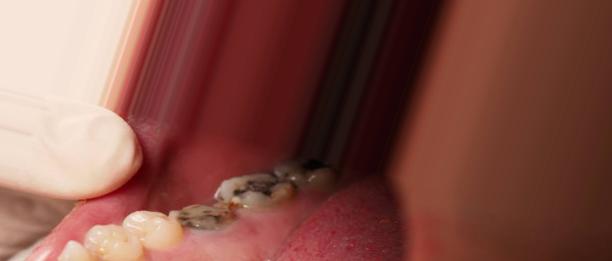
Condition: Caries